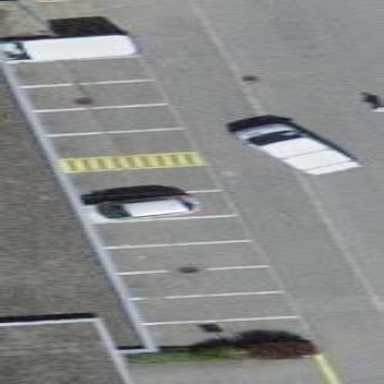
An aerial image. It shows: Street side parking area.